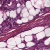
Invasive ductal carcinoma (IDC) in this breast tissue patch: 1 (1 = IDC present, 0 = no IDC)